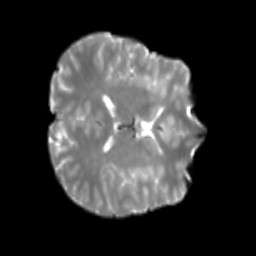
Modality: T2w
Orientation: axial
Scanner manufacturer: siemens
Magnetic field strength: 3 T
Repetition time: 4 s
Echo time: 0.0594 s